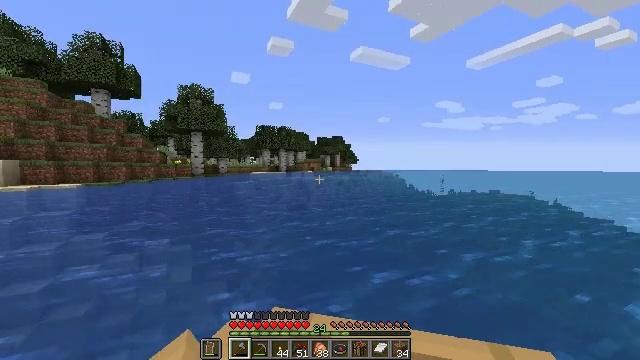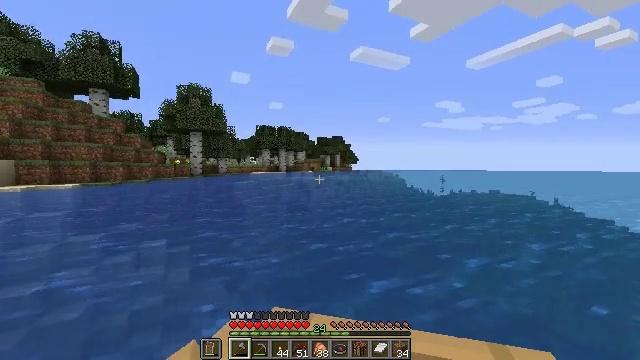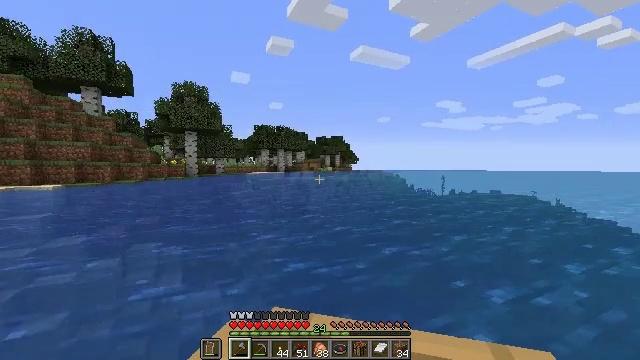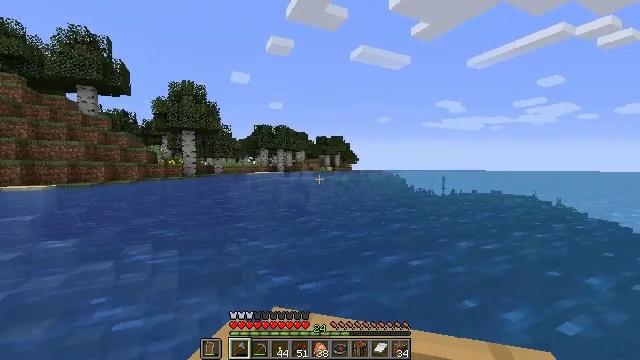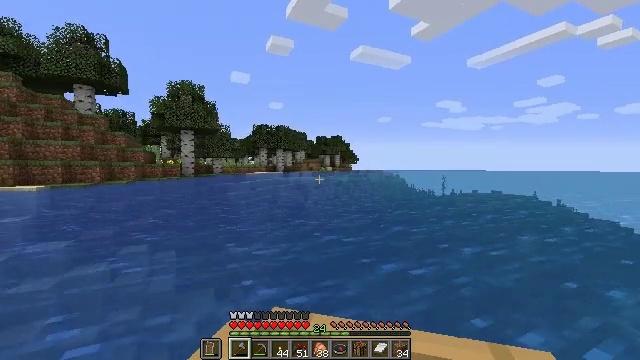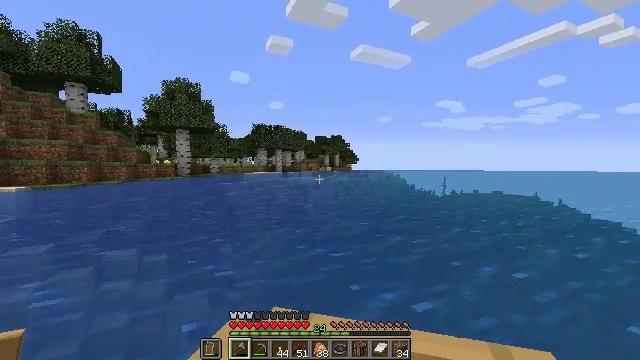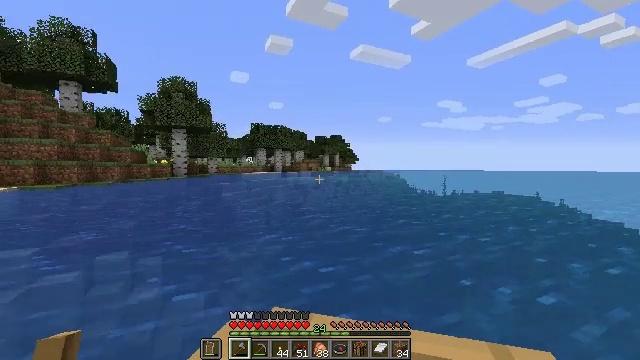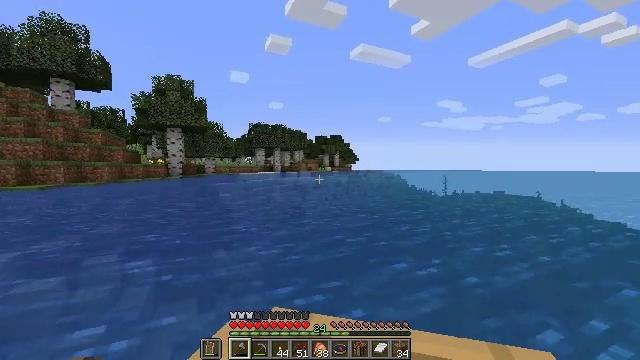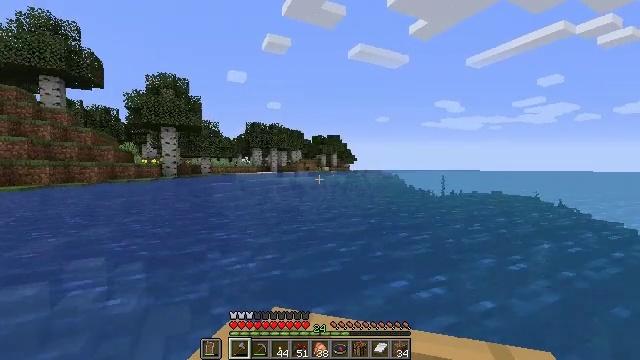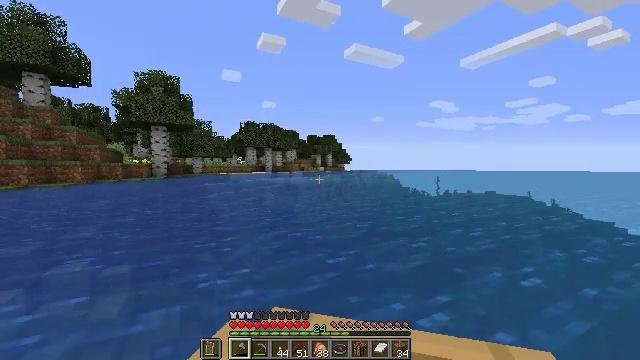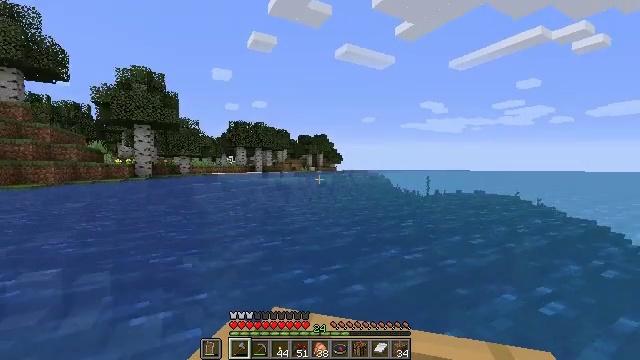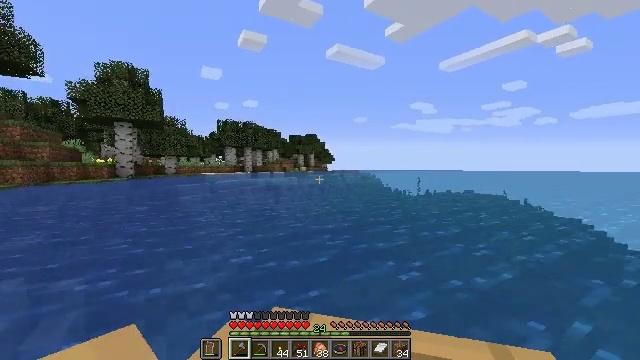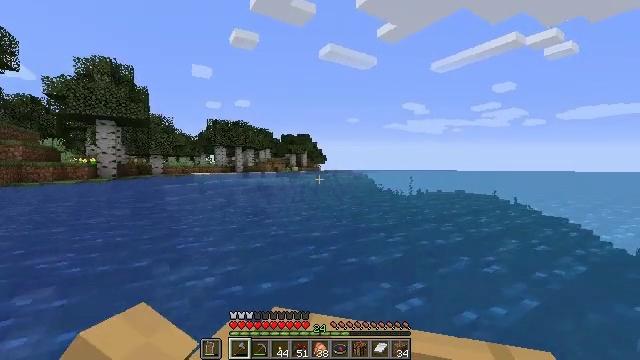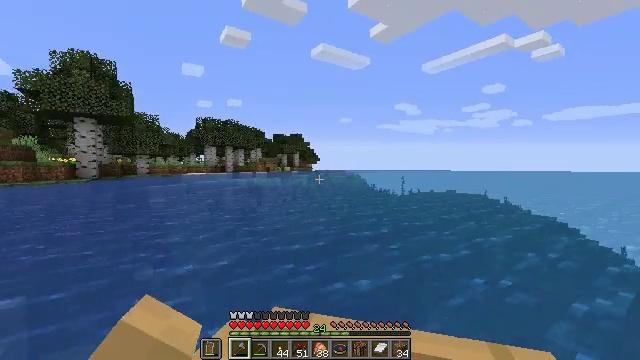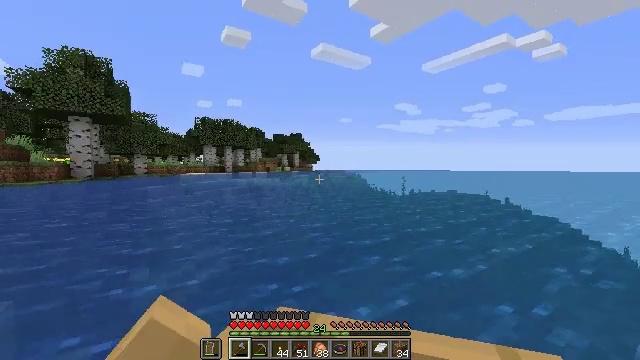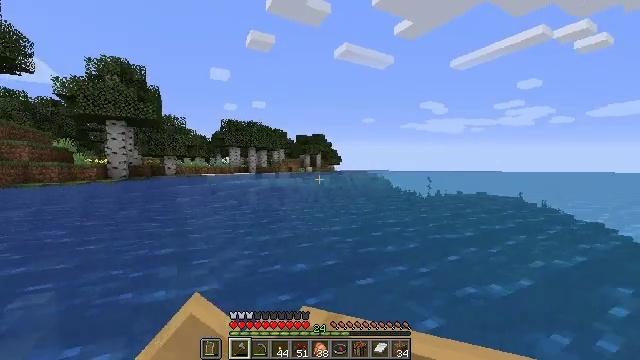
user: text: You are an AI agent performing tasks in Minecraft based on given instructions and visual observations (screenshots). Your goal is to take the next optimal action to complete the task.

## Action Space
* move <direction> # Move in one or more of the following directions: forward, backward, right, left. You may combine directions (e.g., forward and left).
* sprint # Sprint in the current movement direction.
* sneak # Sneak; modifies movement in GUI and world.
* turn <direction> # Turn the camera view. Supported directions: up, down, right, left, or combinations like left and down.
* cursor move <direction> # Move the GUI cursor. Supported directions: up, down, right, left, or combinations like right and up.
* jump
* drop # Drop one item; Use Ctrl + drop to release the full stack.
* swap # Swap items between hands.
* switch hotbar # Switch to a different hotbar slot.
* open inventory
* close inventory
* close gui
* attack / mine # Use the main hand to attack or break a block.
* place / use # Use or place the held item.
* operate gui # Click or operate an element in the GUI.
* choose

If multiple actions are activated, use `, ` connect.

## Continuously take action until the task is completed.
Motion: motion action
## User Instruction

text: Mine underwater sea pickle.
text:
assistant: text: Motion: move forward
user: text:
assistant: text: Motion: move forward
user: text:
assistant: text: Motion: move forward
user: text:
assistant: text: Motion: move forward
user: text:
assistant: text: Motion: move forward
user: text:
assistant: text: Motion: move forward
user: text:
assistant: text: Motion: move forward and move right
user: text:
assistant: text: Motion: move forward and move right
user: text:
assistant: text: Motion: move forward
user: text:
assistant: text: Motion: move forward
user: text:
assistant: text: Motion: move forward
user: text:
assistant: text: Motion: move forward
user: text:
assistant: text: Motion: move forward
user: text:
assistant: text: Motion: move forward, turn left
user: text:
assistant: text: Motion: move forward, turn left
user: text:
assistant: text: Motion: move forward, turn left
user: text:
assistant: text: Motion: move forward, turn left
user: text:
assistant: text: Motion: move forward
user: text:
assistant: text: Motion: move forward
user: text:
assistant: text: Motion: move forward
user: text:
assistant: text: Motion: move forward
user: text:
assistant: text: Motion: move forward
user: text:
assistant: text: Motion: move forward
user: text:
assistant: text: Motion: move forward
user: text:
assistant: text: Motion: move forward
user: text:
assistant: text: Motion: move forward, turn left
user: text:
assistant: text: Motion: move forward
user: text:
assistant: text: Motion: move forward
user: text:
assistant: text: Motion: move forward
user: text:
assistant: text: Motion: move forward, turn left